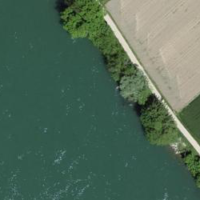
EUNIS habitat code: 15
Species observed at this site:
Juglans regia